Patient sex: F
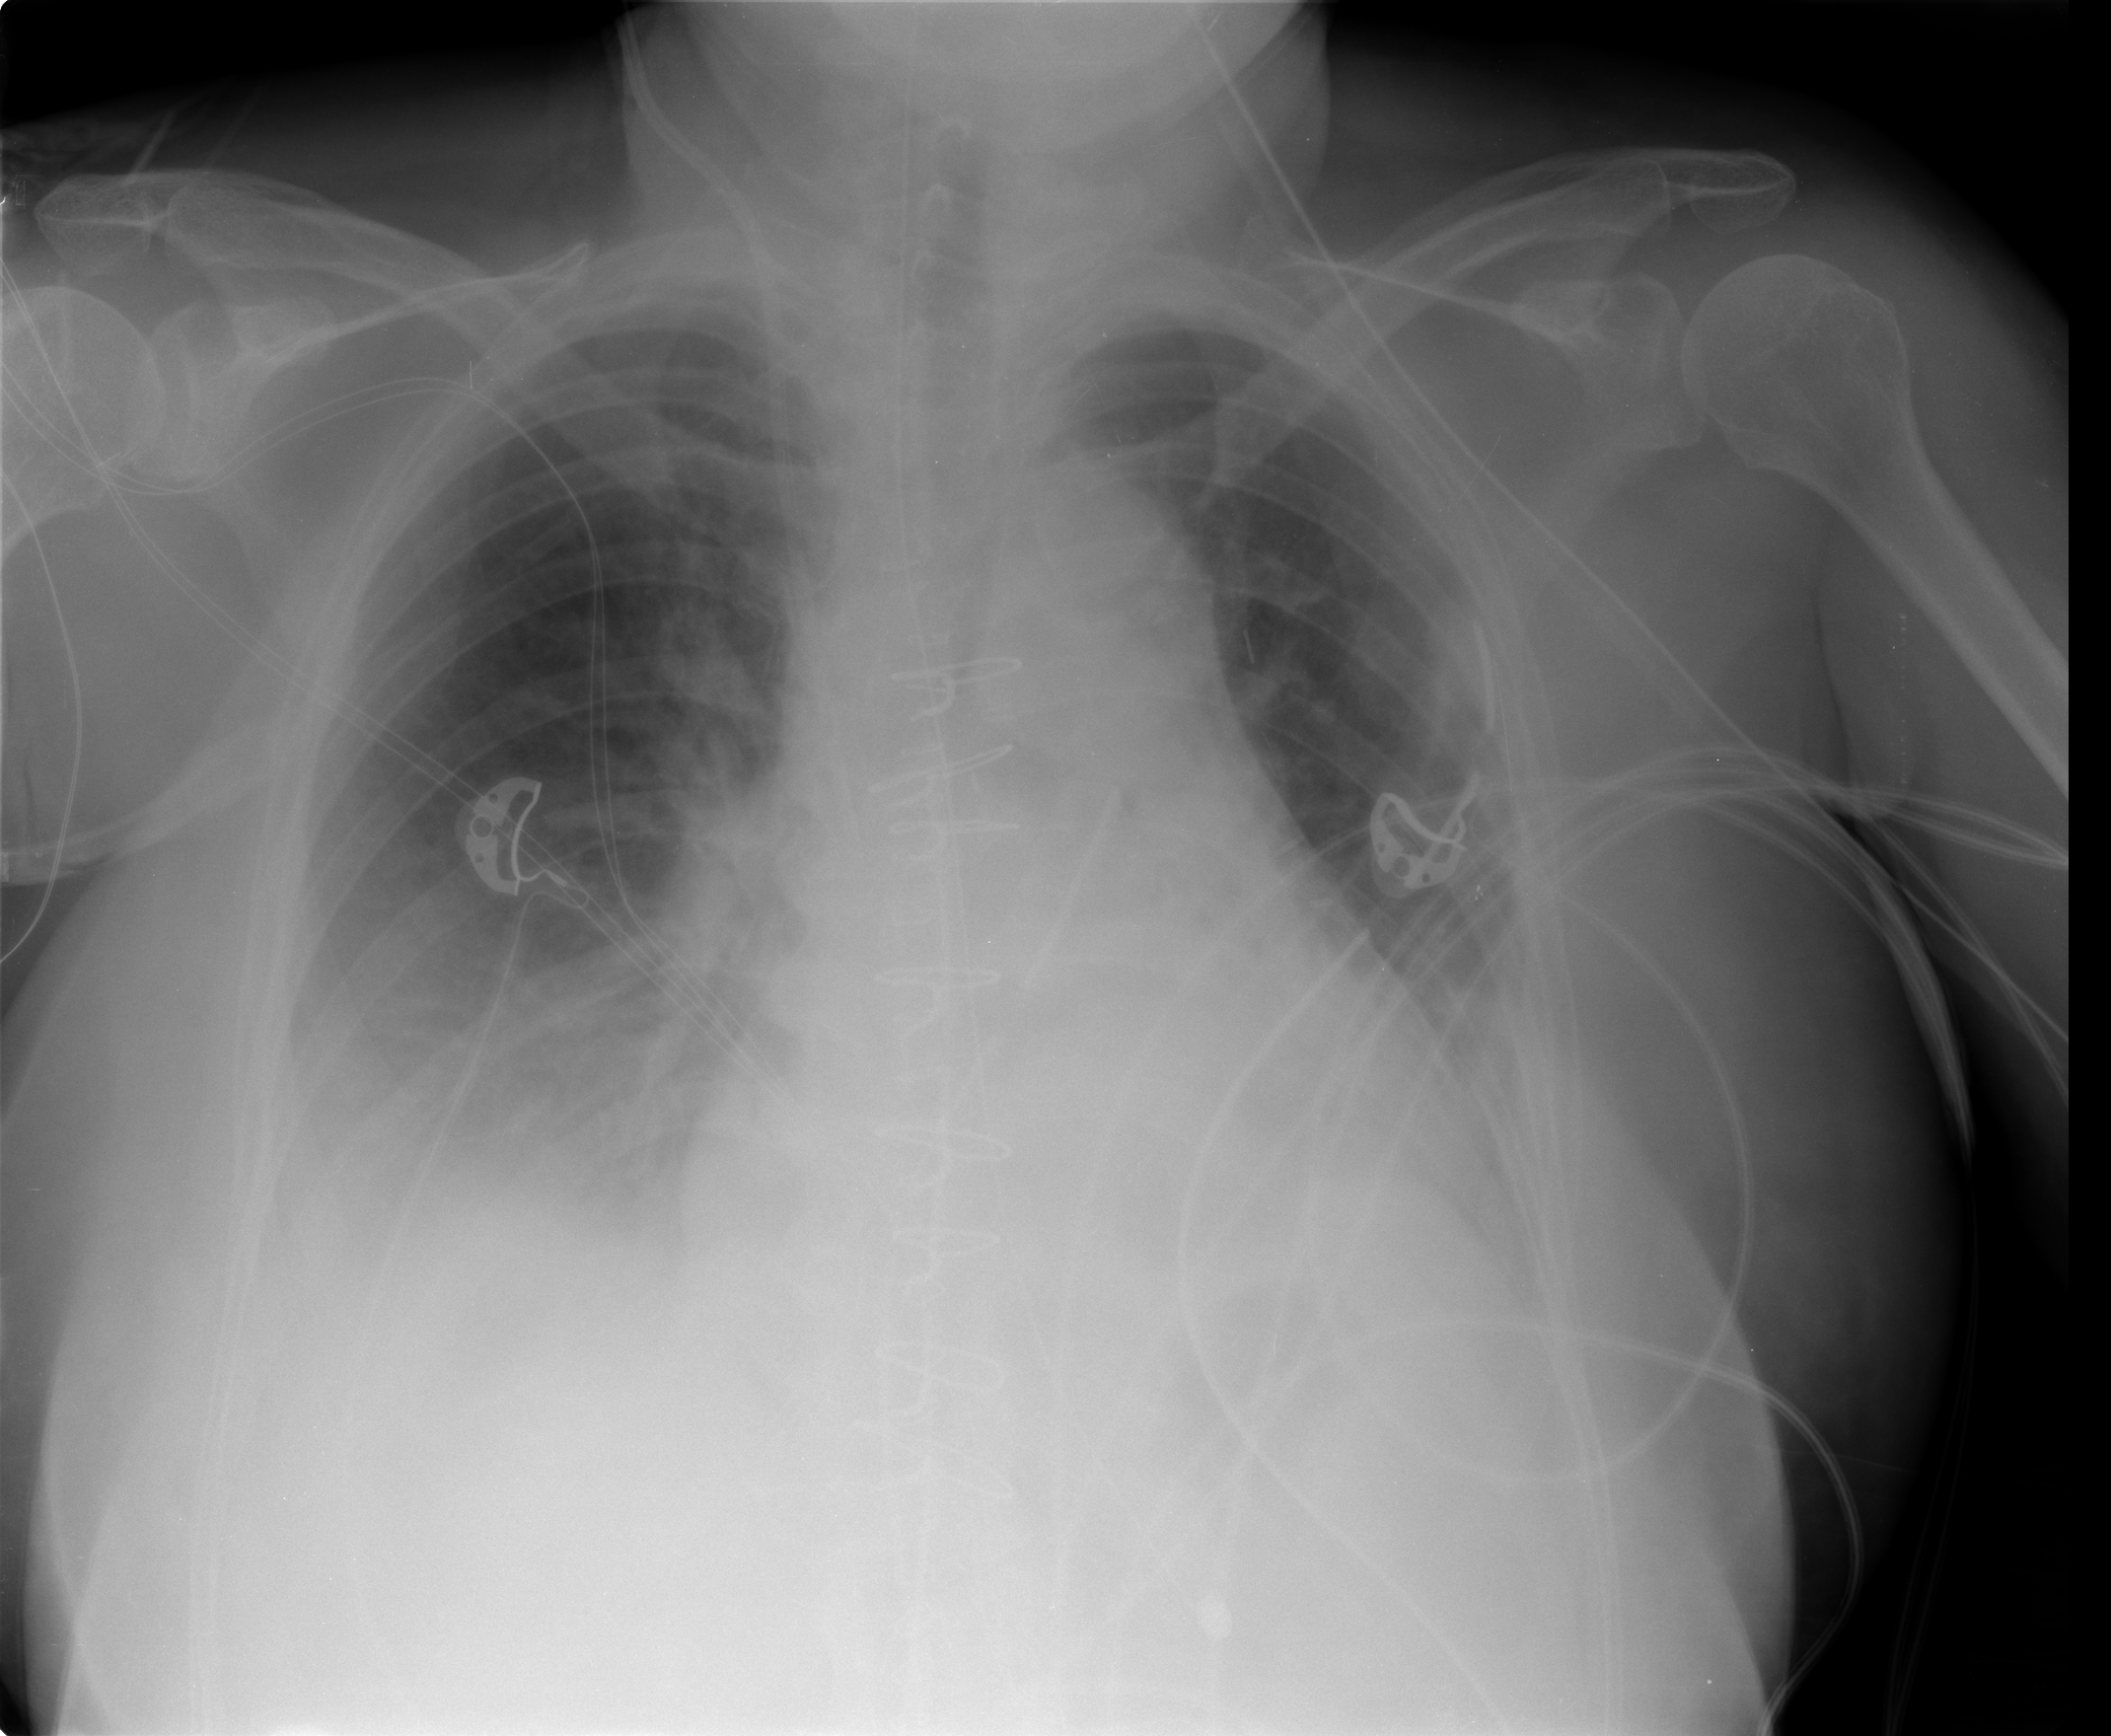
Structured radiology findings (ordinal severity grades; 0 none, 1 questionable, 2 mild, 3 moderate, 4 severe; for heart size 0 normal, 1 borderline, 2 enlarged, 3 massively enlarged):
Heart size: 1
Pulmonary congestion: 0
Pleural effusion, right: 2
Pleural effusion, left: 2
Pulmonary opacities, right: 0
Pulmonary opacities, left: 0
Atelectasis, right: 2
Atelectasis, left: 2